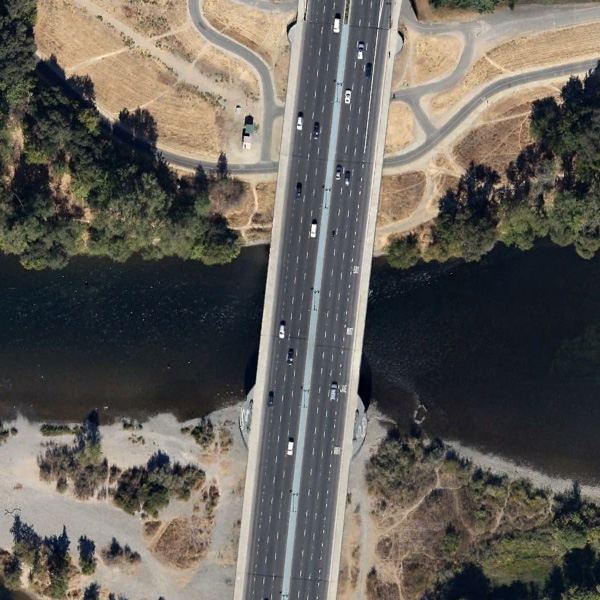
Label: Bridge